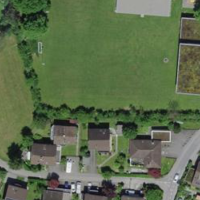
EUNIS habitat code: 55
Species observed at this site:
Ficus carica